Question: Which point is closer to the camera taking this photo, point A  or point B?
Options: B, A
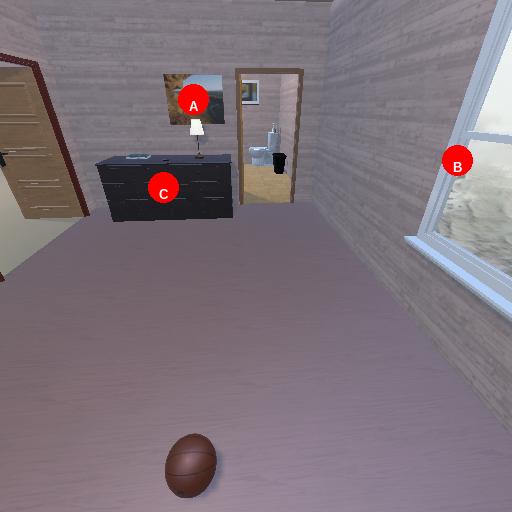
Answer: B